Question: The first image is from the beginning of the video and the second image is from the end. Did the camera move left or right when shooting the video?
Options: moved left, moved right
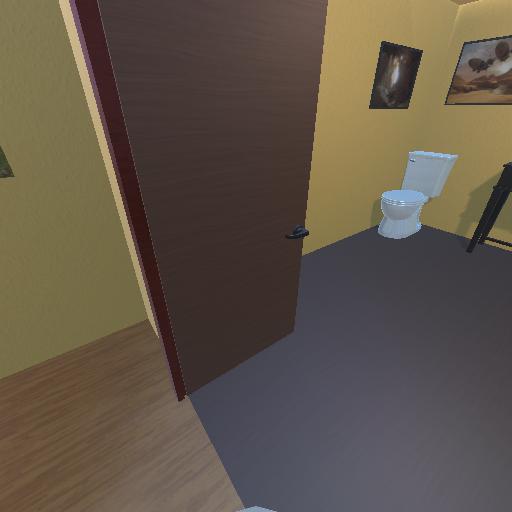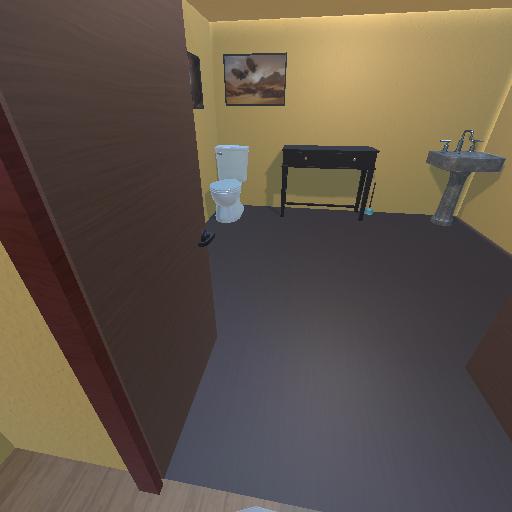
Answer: moved left